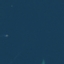
Land use / land cover: SeaLake